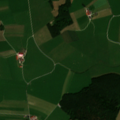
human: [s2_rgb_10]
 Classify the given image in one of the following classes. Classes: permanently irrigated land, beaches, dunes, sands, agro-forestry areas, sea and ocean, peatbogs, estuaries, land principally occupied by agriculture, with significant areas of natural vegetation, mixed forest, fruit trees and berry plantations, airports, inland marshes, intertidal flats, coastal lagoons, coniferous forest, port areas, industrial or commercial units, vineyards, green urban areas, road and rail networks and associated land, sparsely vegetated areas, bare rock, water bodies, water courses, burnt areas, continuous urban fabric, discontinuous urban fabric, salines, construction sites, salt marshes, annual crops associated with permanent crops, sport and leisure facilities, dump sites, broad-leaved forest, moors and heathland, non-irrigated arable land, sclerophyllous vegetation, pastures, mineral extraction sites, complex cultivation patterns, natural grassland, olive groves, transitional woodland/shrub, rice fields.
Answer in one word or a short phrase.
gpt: pastures, land principally occupied by agriculture, with significant areas of natural vegetation, coniferous forest